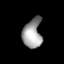
Tissue: lung
Cell type: Endothelial cells
Senescence score: 0.7563
Nuclear area (px): 549
Mean DAPI intensity: 155.796